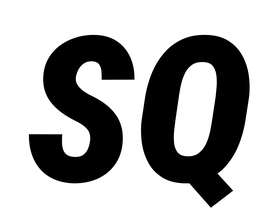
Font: Roboto-Italic_Condensed_Black_Italic